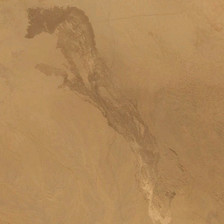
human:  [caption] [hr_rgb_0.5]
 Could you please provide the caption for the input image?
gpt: many sands form a piece of desert .

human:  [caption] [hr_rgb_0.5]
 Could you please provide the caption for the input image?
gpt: many sands form a piece of desert .

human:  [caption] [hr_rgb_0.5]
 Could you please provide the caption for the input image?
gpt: many sands form a piece of desert .

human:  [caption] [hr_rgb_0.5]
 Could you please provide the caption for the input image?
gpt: many sands form a piece of desert .

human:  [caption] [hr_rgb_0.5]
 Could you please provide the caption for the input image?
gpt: many sands form a piece of desert .